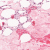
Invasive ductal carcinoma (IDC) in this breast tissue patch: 0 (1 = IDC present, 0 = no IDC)